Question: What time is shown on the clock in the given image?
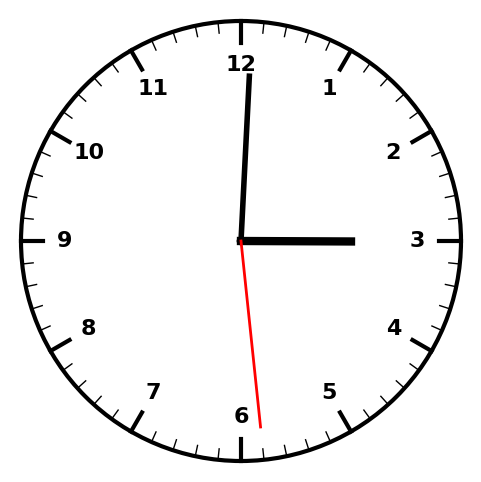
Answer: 03:00:29